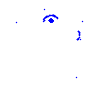
Particle: pion